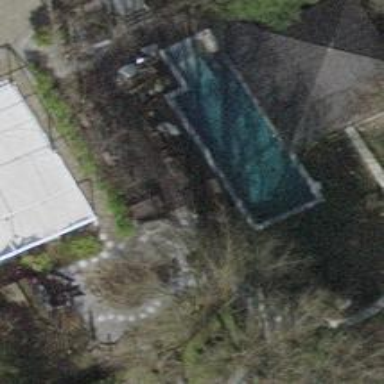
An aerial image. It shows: Swimming pool located in leisure land.